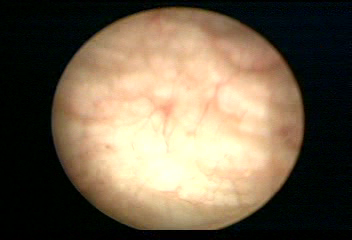
Modality: WLC
Class: Normal mucosa
Bladder cancer association: No